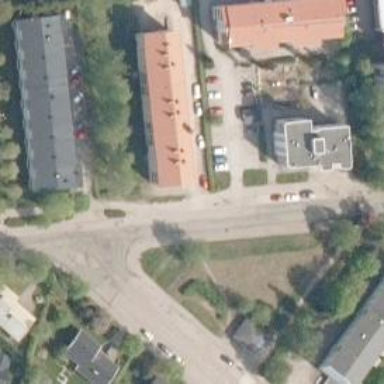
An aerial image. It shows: Crossing on cycleway.